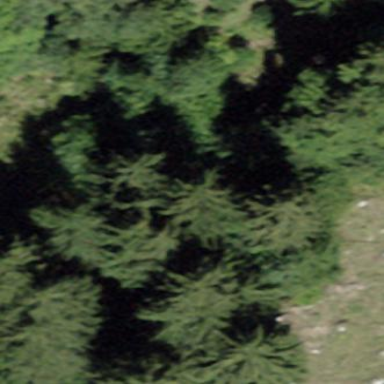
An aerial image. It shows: Forest area.